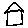
Label: house